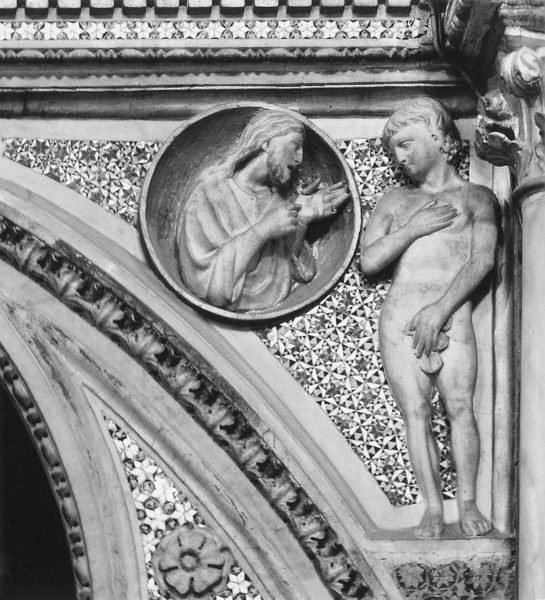
Titel: Altarziborium
Künstler: Arnolfo di Cambio
Standort: Rom, S. Paolo Fuori le Mura (EU - I - Latium)
Schlagwörter: akt, gott, hand, mann, nackt, ausschnitt, blume, brust, männer, muster, ornament, architektur, gewand, haare, stehend, kind, rund, tondo, statue, beine, relief, bogen, figuren, detail, ornamente, model, scham, tor, foto, adam, nacktheit, knabe, medaillon, schwarzweiß, mosaik, zwickel, kapitell, fries, jüngling, gesims, christus, jesus, sprechend, fotographie, kapitel, feigenblatt, belehrend, gestikulierend, at, relioef, zwisckel, medailölon